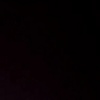
Label: space